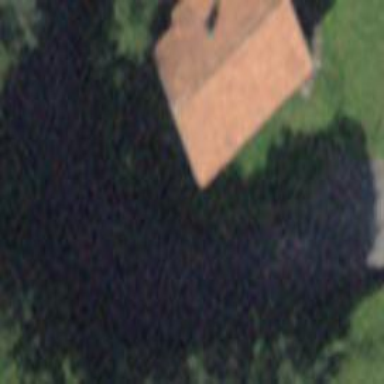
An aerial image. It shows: Cabin.